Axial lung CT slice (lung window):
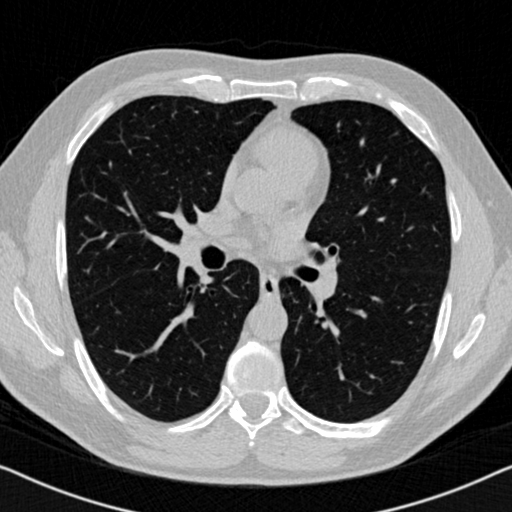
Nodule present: no